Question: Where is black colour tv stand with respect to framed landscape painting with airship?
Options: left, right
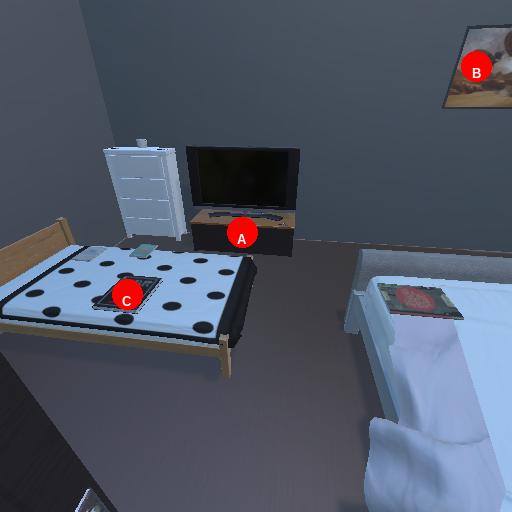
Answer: left